Group 1:
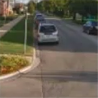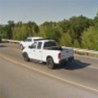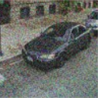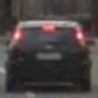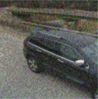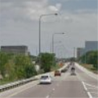
Group 2:
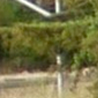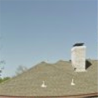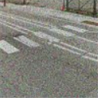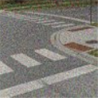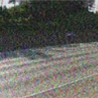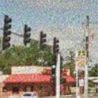
Rule separating the two groups: Cars vs. no cars
Comments: Based on Google reCaptcha human verification checks.
Author: Cameron Fetter